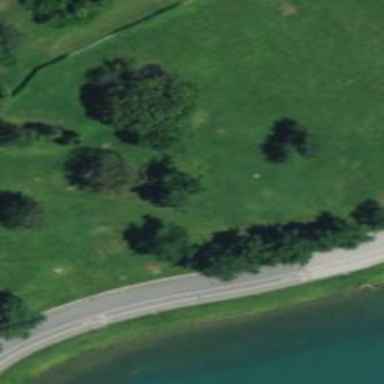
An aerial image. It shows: Disc golf hole.